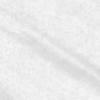
Label: change